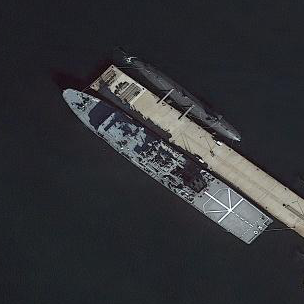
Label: combat